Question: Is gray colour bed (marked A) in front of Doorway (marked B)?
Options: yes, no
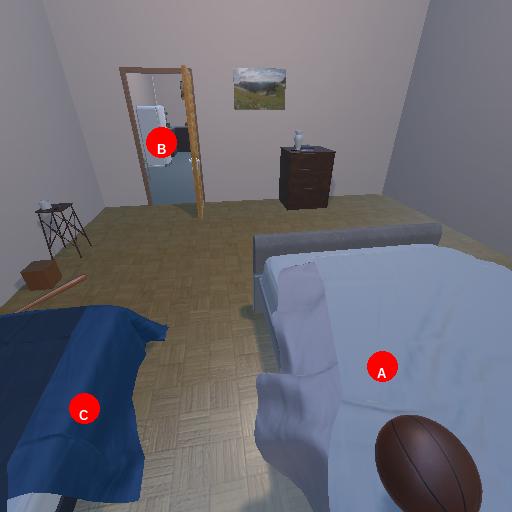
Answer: yes